Question: I want to write some server side code to display the data stored in the View Data of the page in the csHtml page. I have done some research but couldn't find a solution. Output of the code is
'''
@(Html.Kendo().TabStrip()
.Name("Logins")
.SelectedIndex(0)
.Animation(animation => animation.Open(open => open.Fade(FadeDirection.In)))
.Items(items =>
{
items.Add().Text("Contact Information").Content(
"<div class='employee-details'>" +
"<ul>" +
"<%>for(int i=0;i<8;i++)"+
"{<%>"+
"<li><label>LoginID:</label>"+viewDataServer[i].LoginID.ToString()+"</li>" +
"<li><label>ServerID:</label>" + viewDataServer[i].ServerID.ToString() + "</li>" +
"<li><label>UserID:</label>" + viewDataServer[i].UserID.ToString() + "</li>" +
"<li><label>Password:</label>" + viewDataServer[i].passwd.ToString() + "</li>" +
"<%>}<%>"+
"</ul>" +
"</div>"
);
})
.ToClientTemplate())
'''
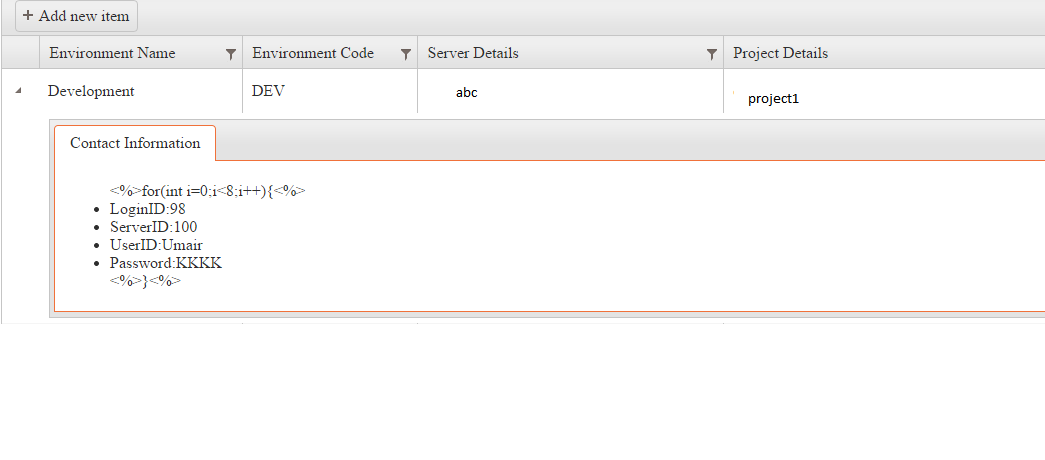
Answer: I think that you are looking at the wrong view engine page on the <URL> - instead of "index.aspx" you need to look at "index.cshtml" if you are using the Razor view engine.
I think that the correct syntax in your case would be-
'''
@(Html.Kendo().TabStrip()
.Name("Logins")
.SelectedIndex(0)
.Animation(animation => animation.Open(open => open.Fade(FadeDirection.In)))
.Items(items =>
{
items.Add().Text("Contact Information").Content(@<div class='employee-details'>
<ul>
@for(var i=0; i<8; i++)
{
<li><label>LoginID:</label>@viewDataServer[i].LoginID.ToString()</li>
<li><label>ServerID:</label>@viewDataServer[i].ServerID.ToString()</li>
<li><label>UserID:</label>@viewDataServer[i].UserID.ToString()</li>
<li><label>Password:</label>@viewDataServer[i].passwd.ToString()</li>
}
</ul>
</div>);
})
.ToClientTemplate())
'''
I would however encourage you not to use ViewData to page data from your controller to the view in this way. This is exactly the purpose of a view model, which would be strongly typed. If for some reason using a view model is not practical, I would suggest you at least consider ViewBag - which is a dynamic type - meaning that you could pass an IEnumerable (or List) of a strongly typed class, perhaps your Contact object, and simply enumerate through them using something like-
'''
@foreach (var contact in ViewBag.Contacts) { ... }
'''
The ideal would absolutely be to set the model to a List or IEnunerable like-
'''
@model IEnumerable<Contact>
'''
And then enumerate in your View as follows-
'''
@foreach (var contact in Model) { ... }
'''